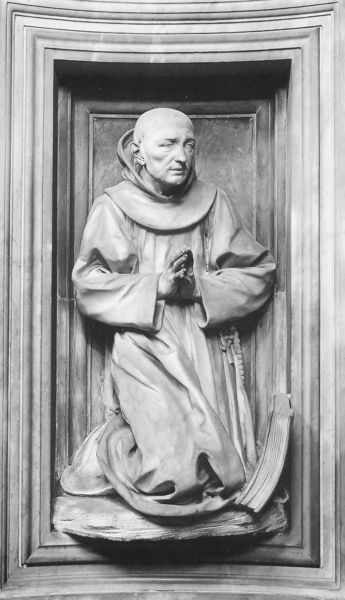
Titel: Hl. Bernhard
Künstler: Antonio Raggi
Standort: Rom, S. Maria della Pace, cappella Chigi (EU - I - Latium)
Schlagwörter: kopf, mann, umhang, weiß, geste, grau, haar, holz, marmor, mund, nase, ohr, profil, schwarz, stirn, blick, gürtel, architektur, augen, bibel, falten, gesicht, kragen, mensch, rahmen, stein, steine, ärmel, bild, hände, kirche, figur, gewand, kutte, strick, lippen, renaissance, skulptur, statue, relief, italien, kette, grisaille, kissen, tafel, gefaltet, glatze, faltenwurf, plastik, knie, foto, fotografie, nische, buch, kreuz, schwarzweiß, knien, beten, gebet, rom, senkrecht, knieend, kniend, mittelalter, pastor, priester, florenz, mönch, heiliger, konsole, rosenkranz, betend, viereck, kapuze, glaze, auf, tonsur, betten, statur, betender, abt, bernini, betende hände, ploster, relef, ignazius, gbete, betend#, ketrte, iganzius